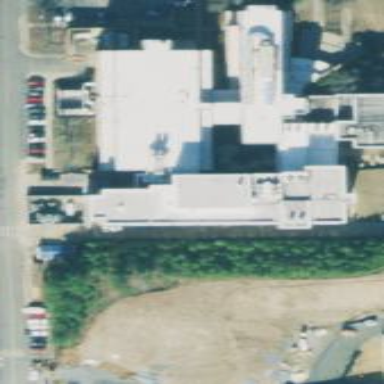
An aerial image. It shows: View of university building.